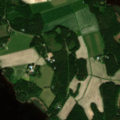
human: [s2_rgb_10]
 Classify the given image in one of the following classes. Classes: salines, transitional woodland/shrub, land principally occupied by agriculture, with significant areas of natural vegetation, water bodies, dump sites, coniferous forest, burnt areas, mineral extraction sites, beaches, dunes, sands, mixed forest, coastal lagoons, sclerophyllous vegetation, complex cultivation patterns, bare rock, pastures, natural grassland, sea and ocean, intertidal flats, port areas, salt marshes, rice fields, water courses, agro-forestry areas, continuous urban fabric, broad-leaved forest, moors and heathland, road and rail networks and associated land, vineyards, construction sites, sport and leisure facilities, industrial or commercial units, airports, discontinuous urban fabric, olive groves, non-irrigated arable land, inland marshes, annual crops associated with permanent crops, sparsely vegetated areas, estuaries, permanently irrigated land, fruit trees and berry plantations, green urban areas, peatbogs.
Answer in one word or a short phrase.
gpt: non-irrigated arable land, land principally occupied by agriculture, with significant areas of natural vegetation, mixed forest, water bodies